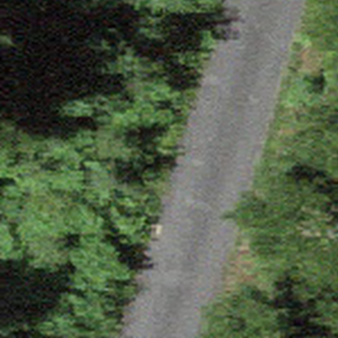
Label: other